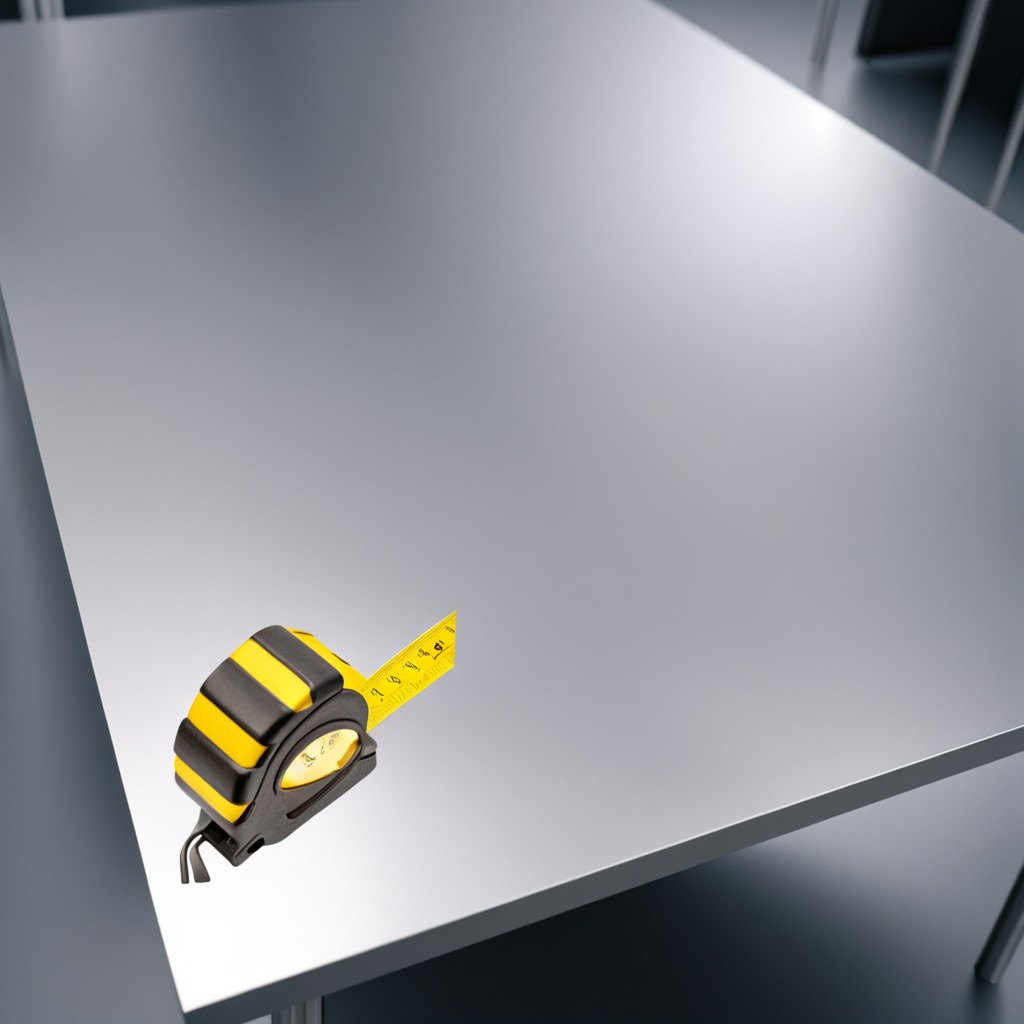
A measuring tape is lying on the stainless steel table.